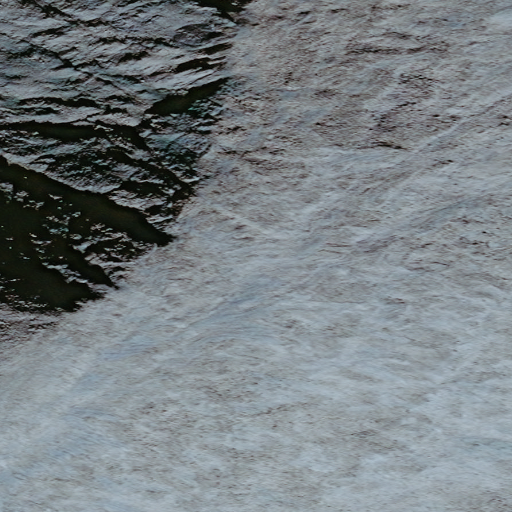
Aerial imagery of mountain in Alaska named North Yoke Mountain containing only unknown